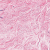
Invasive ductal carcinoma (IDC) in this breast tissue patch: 0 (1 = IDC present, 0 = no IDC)